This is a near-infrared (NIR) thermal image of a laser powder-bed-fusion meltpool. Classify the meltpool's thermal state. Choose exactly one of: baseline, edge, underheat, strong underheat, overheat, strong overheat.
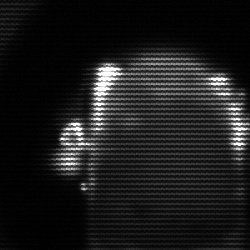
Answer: baseline